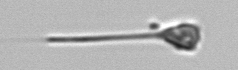
Label: Asterionellopsis_glacialis